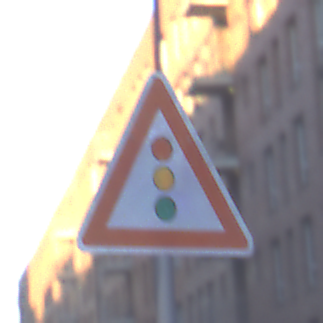
Verkehrszeichen: Lichtzeichenanlage
Umgebung: Outdoor, Urban
Tageszeit: SunriseSunset
Wetter: Clear
Licht: Natural
Jahreszeit: NotSpecified
Kontrast: MediumContrast